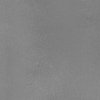
Atmospheric dust classification: dusty